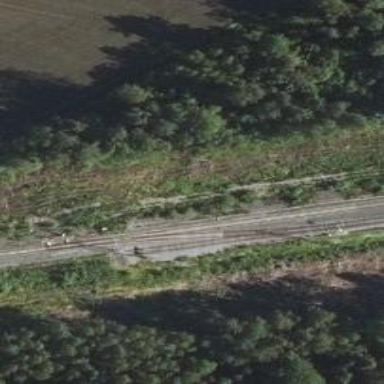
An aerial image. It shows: Electrified rail siding with contact line.